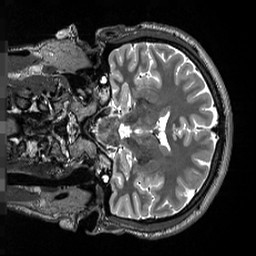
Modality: T2w
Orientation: coronal
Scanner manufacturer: siemens
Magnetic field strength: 3 T
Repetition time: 3.2 s
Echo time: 0.564 s